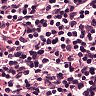
Metastatic tissue present: no